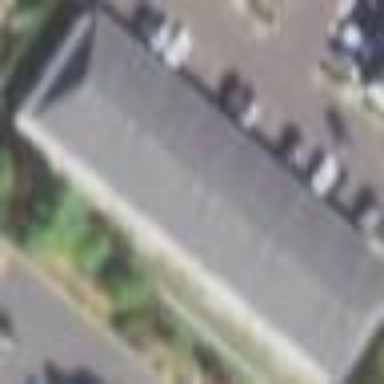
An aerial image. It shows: Building.